Question: I'm create my androidplot bar chart but I have problem with strange line in start of domain axis. You can see it on the screen

How can I remove it? Here is my code:
layout:
'''
<?xml version="1.0" encoding="utf-8"?>
<LinearLayout xmlns:android="http://schemas.android.com/apk/res/android"
android:layout_width="fill_parent"
android:layout_height="fill_parent"
android:orientation="vertical" >
<com.androidplot.xy.XYPlot
android:id="@+id/barPlot"
android:layout_width="fill_parent"
android:layout_height="fill_parent"
androidPlot.titleWidget.labelPaint.textSize="@dimen/title_font_size"
androidPlot.rangeLabelWidget.labelPaint.textSize="@dimen/range_label_font_size"
androidPlot.graphWidget.marginTop="5dp"
androidPlot.graphWidget.marginLeft="35dp"
androidPlot.graphWidget.marginBottom="5dp"
androidPlot.graphWidget.marginRight="5dp"
androidPlot.graphWidget.gridBackgroundPaint.color="#FFFFFF"
androidPlot.graphWidget.rangeLabelPaint.textSize="@dimen/range_tick_label_font_size"
android:layout_weight="1"
androidPlot.graphWidget.gridLinePaint.color="#000000"/>
</LinearLayout>
'''
Code:
'''
package com.brokenheart.alcotest.activities;
import java.text.FieldPosition;
import java.text.Format;
import java.text.ParsePosition;
import java.text.SimpleDateFormat;
import java.util.ArrayList;
import java.util.Date;
import java.util.List;
import android.app.Activity;
import android.graphics.Color;
import android.graphics.PointF;
import android.os.Bundle;
import com.androidplot.ui.SeriesRenderer;
import com.androidplot.xy.BarFormatter;
import com.androidplot.xy.BarRenderer;
import com.androidplot.xy.BoundaryMode;
import com.androidplot.xy.SimpleXYSeries;
import com.androidplot.xy.XYPlot;
import com.androidplot.xy.XYSeries;
import com.androidplot.xy.XYStepMode;
import com.androidplot.xy.SimpleXYSeries.ArrayFormat;
import com.brokenheart.alcotest.R;
import com.brokenheart.alcotest.database.entities.Measure;
public class ChartActivity extends Activity
{
@Override
public void onCreate(Bundle savedInstanceState)
{
super.onCreate(savedInstanceState);
setContentView(R.layout.activity_chart);
List<Number> values = new ArrayList<Number>();
ArrayList<Measure> measures = getIntent().getParcelableArrayListExtra(getString(R.string.constant_measures_intent_tag));
for(Measure measure : measures) {
values.add(measure.getThreshold().getValue());
}
SimpleXYSeries series = new SimpleXYSeries(values,ArrayFormat.Y_VALS_ONLY,"");
MyBarFormatter barFormatter = new MyBarFormatter(Color.argb(200, 100, 150, 100), Color.LTGRAY);
XYPlot plot = (XYPlot)findViewById(R.id.barPlot);
plot.addSeries(series, barFormatter);
plot.getGraphWidget().setGridPadding(30, 10, 30, 0);
plot.getLegendWidget().setVisible(false);
plot.setRangeStep(XYStepMode.INCREMENT_BY_VAL, 1);
plot.getGraphWidget().setRangeLabelOrientation(-45);
plot.setRangeLowerBoundary(0, BoundaryMode.FIXED);
plot.setRangeTopMin(11);
plot.setRangeValueFormat(new RangeFormatter());
MyBarRenderer renderer = ((MyBarRenderer)plot.getRenderer(MyBarRenderer.class));
renderer.setBarWidthStyle(BarRenderer.BarWidthStyle.FIXED_WIDTH);
renderer.setBarWidth(10);
plot.setDomainBoundaries(-1,1, BoundaryMode.FIXED);
plot.getGraphWidget().getDomainSubGridLinePaint().setColor(Color.TRANSPARENT);
plot.getGraphWidget().getDomainGridLinePaint().setColor(Color.TRANSPARENT);
plot.getGraphWidget().getDomainLabelPaint().setColor(Color.TRANSPARENT);
plot.getGraphWidget().getDomainOriginLabelPaint().setColor(Color.TRANSPARENT);
plot.redraw();
}
class MyBarFormatter extends BarFormatter {
public MyBarFormatter(int fillColor, int borderColor) {
super(fillColor, borderColor);
}
@Override
public Class<? extends SeriesRenderer> getRendererClass() {
return MyBarRenderer.class;
}
@Override
public SeriesRenderer getRendererInstance(XYPlot plot) {
return new MyBarRenderer(plot);
}
}
class MyBarRenderer extends BarRenderer<MyBarFormatter> {
public MyBarRenderer(XYPlot plot) {
super(plot);
}
/**
* Implementing this method to allow us to inject our
* special selection formatter.
* @param index index of the point being rendered.
* @param series XYSeries to which the point being rendered belongs.
* @return
*/
//@Override
// TODO: figure out why using @Override screws up the Maven builds
protected MyBarFormatter getFormatter(int index, XYSeries series) {
return getFormatter(series);
}
}
//FIXME: nie da sie ustawic enuma
private class RangeFormatter extends Format {
private static final long serialVersionUID = 1L;
@Override
public StringBuffer format(Object obj, StringBuffer toAppendTo, FieldPosition pos) {
Number num = (Number) obj;
switch(num.intValue()) {
case 1:
toAppendTo.append(getString(R.string.a));
break;
case 2:
toAppendTo.append(getString(R.string.c));
break;
case 3:
toAppendTo.append(getString(R.string.f));
break;
case 4:
toAppendTo.append(getString(R.string.h));
break;
case 5:
toAppendTo.append(getString(R.string.r));
break;
case 6:
toAppendTo.append(getString(R.string.c));
break;
case 7:
toAppendTo.append(getString(R.string.b));
break;
case 8:
toAppendTo.append(getString(R.string.e));
break;
case 9:
toAppendTo.append(getString(R.string.y));
break;
case 10:
toAppendTo.append(getString(R.string.v));
break;
default:
toAppendTo.append(getString(R.string.3));
break;
}
return toAppendTo;
}
@Override
public Object parseObject(String source, ParsePosition pos) {
return null;
}
}
}
'''
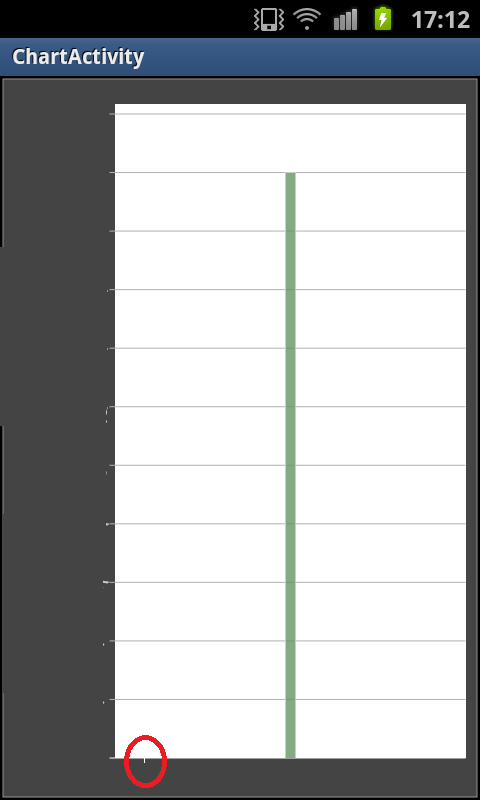
Answer: This is because of
'''
plot.getGraphWidget().setGridPadding(30, 10, 30, 0);
'''
if will remove it, it will be gone.Actually this is graph grid line which is moved .